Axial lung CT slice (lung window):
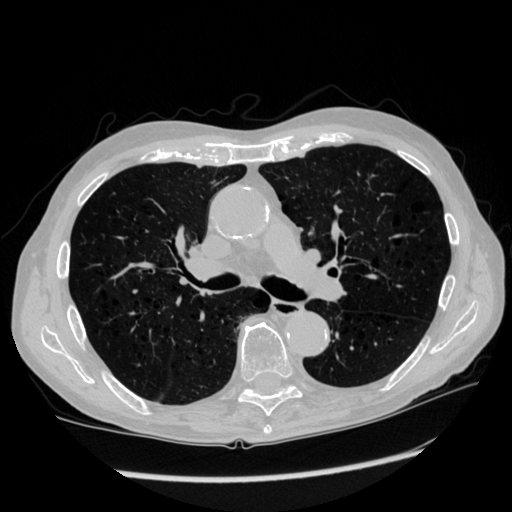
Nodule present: no